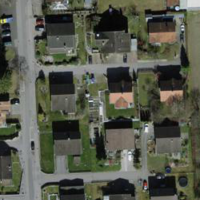
EUNIS habitat code: 54
Species observed at this site:
Campanula patula
Campanula trachelium